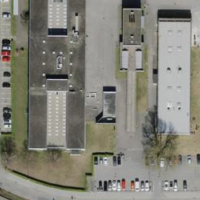
EUNIS habitat code: 54
Species observed at this site:
Sturnus vulgaris